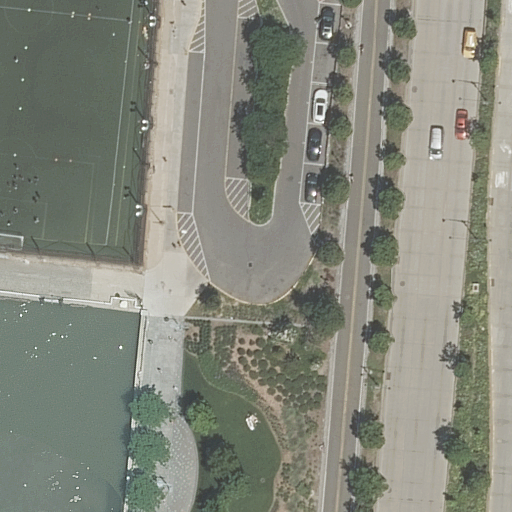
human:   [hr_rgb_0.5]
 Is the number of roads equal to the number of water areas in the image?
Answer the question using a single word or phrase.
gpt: no

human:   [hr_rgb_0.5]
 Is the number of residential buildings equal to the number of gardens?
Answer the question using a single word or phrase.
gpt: yes

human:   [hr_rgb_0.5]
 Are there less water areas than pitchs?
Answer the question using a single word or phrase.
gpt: no

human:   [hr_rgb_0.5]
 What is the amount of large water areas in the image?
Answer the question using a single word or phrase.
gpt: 1

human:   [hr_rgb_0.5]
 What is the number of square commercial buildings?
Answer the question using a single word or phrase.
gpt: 0

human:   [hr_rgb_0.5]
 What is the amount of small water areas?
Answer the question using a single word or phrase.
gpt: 0

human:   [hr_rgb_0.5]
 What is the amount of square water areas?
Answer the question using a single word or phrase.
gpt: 0

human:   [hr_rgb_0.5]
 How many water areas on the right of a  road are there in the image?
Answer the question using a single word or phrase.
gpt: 0

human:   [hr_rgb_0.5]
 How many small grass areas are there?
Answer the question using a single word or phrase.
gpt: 0

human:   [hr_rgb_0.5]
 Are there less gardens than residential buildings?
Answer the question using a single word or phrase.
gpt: no

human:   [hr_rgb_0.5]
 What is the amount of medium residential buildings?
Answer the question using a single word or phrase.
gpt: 0

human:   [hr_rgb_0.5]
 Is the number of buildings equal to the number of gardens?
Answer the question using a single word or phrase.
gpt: yes

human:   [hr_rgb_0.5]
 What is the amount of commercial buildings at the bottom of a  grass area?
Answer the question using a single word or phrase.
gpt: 0

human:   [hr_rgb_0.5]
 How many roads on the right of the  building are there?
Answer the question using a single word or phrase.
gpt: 4

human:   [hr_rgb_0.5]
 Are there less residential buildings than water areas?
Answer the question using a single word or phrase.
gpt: no

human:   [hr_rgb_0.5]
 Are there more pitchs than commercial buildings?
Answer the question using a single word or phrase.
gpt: yes

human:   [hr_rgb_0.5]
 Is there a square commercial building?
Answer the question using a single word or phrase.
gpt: no

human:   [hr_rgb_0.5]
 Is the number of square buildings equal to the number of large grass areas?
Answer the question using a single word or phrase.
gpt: yes

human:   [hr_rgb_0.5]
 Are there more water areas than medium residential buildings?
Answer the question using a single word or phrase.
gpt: yes

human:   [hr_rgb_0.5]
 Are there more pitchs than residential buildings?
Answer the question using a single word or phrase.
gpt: no

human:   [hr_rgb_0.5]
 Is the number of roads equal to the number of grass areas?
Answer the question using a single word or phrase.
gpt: yes

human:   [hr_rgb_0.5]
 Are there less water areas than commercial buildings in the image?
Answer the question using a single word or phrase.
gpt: no

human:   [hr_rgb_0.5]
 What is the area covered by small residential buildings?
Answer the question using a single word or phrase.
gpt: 0m2

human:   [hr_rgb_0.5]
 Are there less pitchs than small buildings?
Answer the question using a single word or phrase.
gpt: no

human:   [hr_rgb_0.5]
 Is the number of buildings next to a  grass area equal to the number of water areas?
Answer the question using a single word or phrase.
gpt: yes

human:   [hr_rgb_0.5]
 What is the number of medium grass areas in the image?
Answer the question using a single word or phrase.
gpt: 4

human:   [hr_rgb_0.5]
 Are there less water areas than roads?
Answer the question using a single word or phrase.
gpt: yes

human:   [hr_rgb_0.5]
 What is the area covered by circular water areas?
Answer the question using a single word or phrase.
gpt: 0m2

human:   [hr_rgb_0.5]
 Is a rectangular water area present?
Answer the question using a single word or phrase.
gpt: yes

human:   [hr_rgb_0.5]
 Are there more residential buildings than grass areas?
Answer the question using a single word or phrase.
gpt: no

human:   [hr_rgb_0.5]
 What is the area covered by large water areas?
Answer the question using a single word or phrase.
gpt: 1097m2

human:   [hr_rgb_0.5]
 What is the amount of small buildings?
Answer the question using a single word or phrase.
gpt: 0

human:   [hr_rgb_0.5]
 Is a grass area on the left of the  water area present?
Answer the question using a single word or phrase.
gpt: no

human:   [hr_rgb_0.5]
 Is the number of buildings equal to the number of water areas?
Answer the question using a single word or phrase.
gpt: yes

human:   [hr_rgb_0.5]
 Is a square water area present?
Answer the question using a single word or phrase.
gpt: no

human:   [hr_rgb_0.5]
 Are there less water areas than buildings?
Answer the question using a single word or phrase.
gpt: no